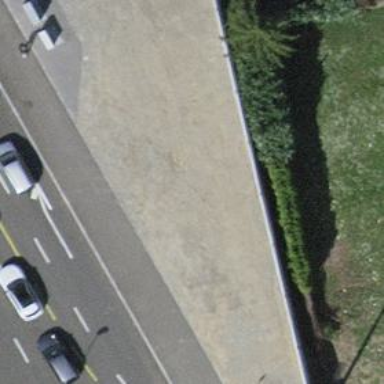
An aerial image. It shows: Blue bench.